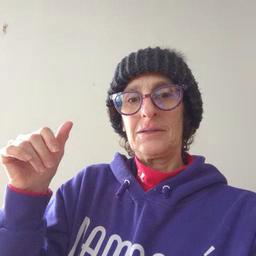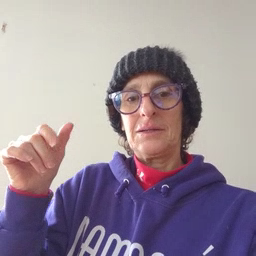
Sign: donkey